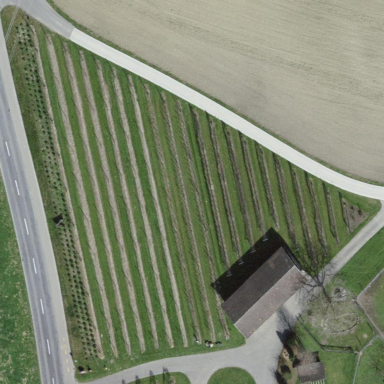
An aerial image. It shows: Orchard.